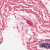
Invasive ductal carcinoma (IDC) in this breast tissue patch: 0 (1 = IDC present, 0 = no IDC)